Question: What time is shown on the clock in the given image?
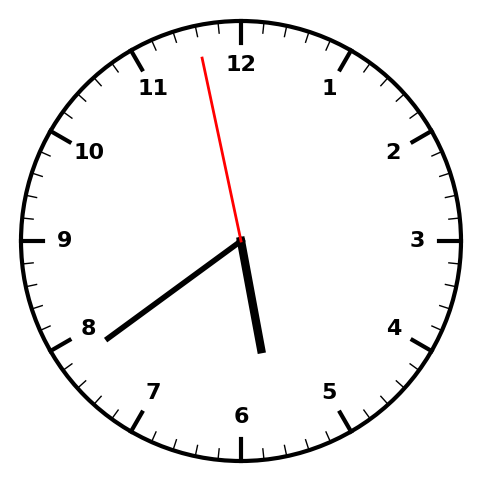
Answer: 05:38:58